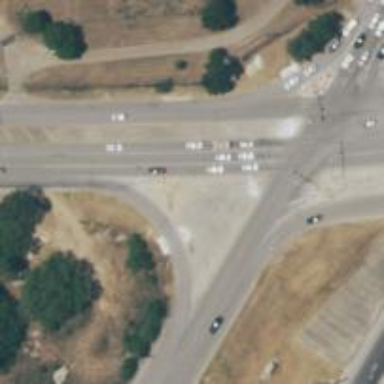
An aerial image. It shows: Secondary link road with asphalt surface.